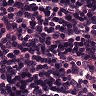
Metastatic tissue present: no